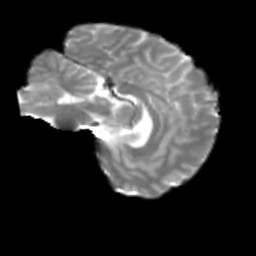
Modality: T2w
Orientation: sagittal
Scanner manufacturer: siemens
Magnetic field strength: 3 T
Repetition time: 4 s
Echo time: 0.0594 s